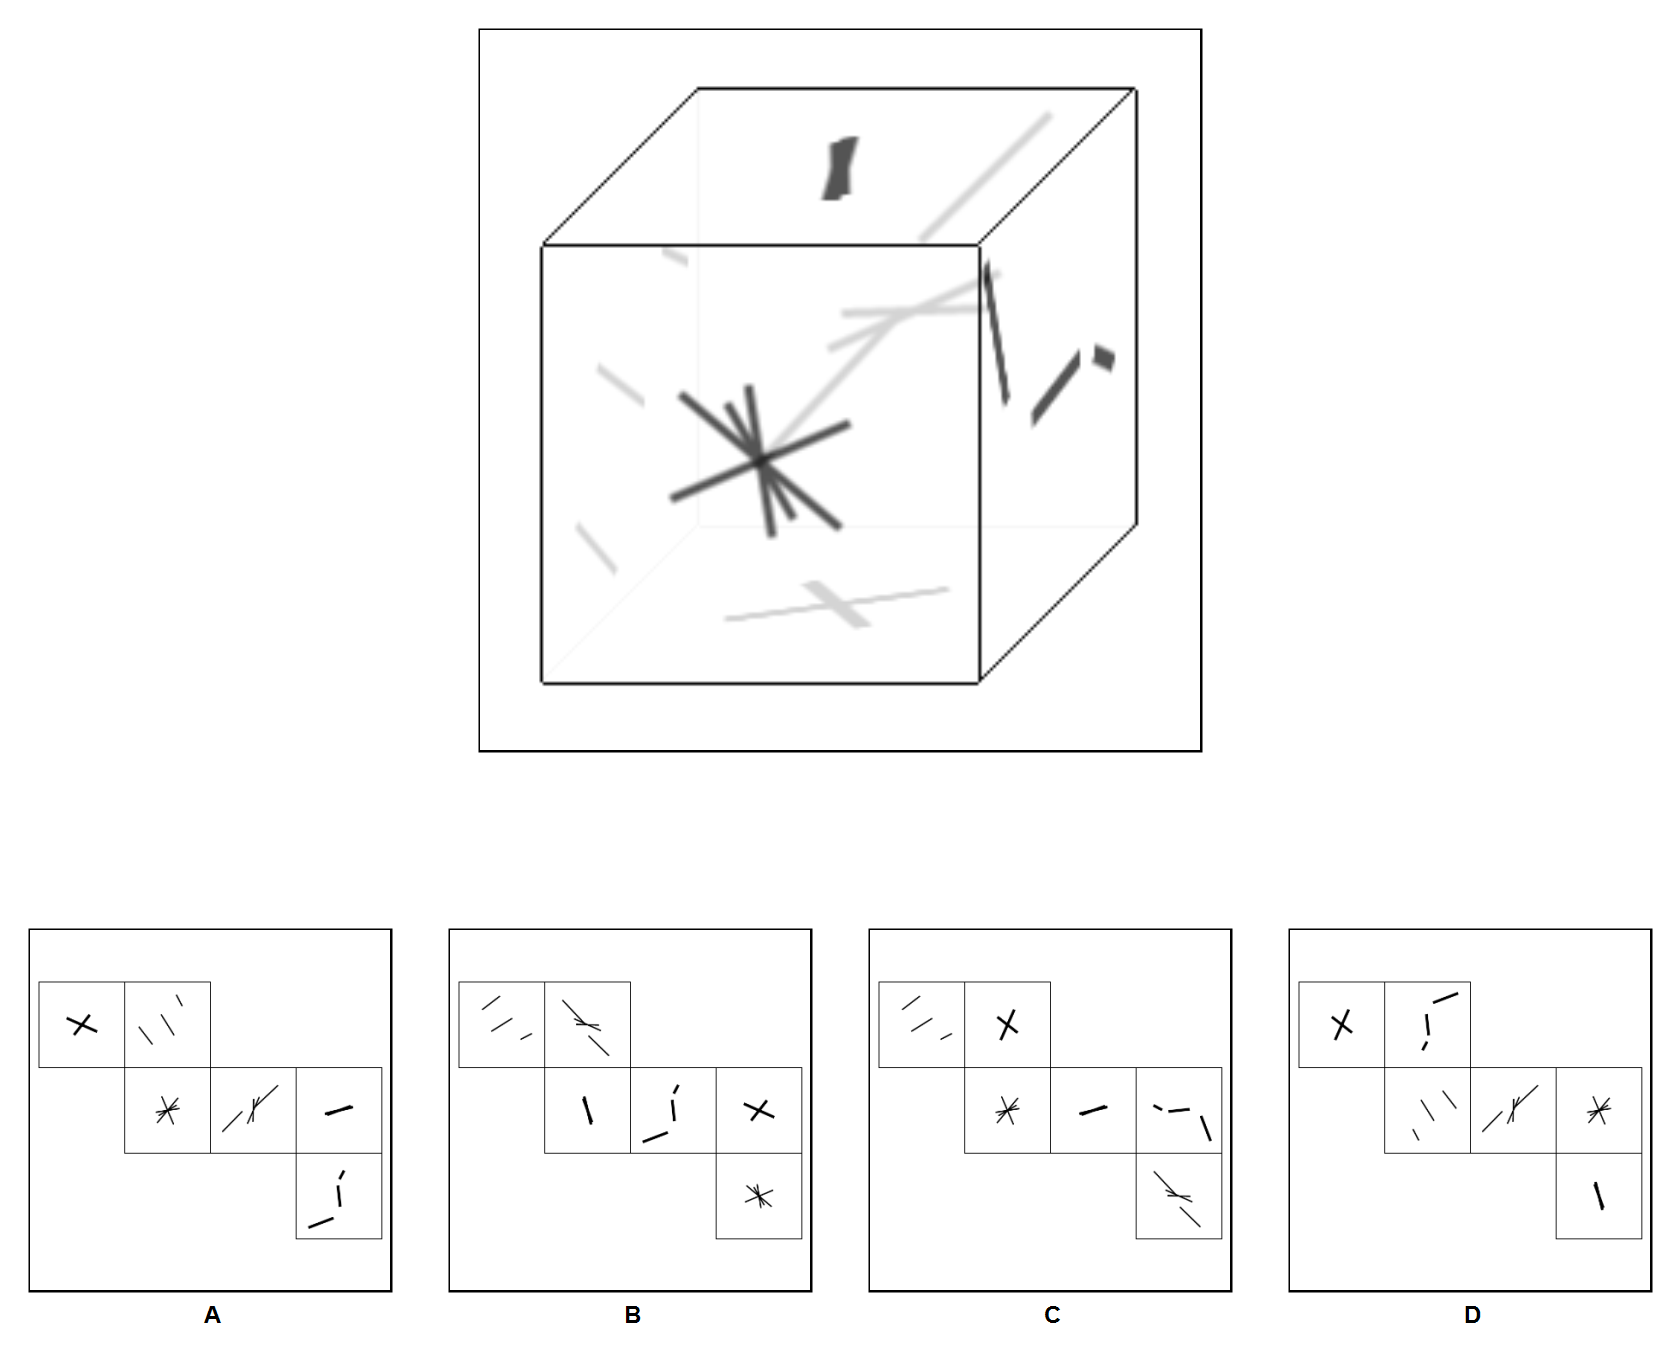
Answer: B